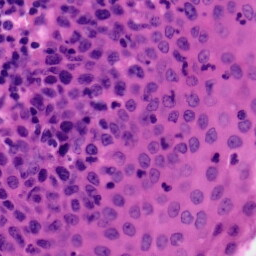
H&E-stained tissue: Tonsil